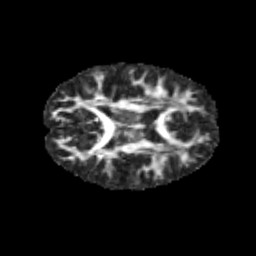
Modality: FA
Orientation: axial
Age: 11
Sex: female
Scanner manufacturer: siemens
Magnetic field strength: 3 T
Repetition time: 3.8 s
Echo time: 0.07 s